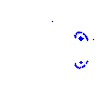
Particle: pion